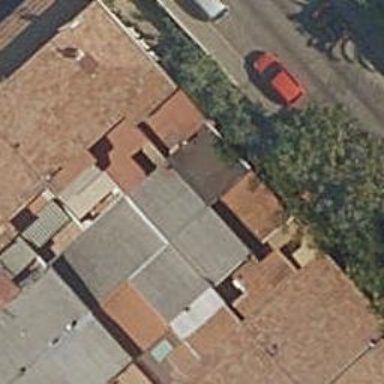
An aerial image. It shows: Terrace building.